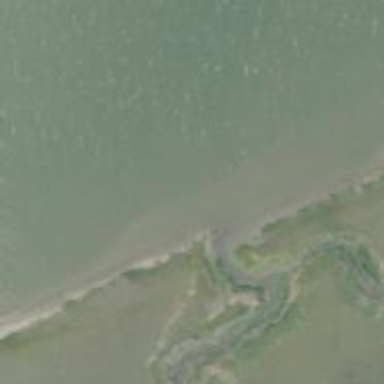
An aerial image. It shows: The image shows tidal environment.